Interaction volume radius: 5 \u00c5
Interaction volume height: 20 \u00c5
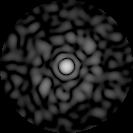
Disorder parameter: 0.8015